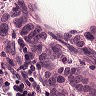
Metastatic tissue present: yes